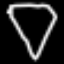
Label: diamond